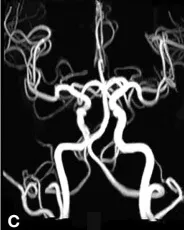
(C) The brain MRA did not show vascular stenosis or vasculitis-like changes.
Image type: radiology (mri)